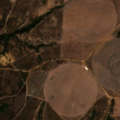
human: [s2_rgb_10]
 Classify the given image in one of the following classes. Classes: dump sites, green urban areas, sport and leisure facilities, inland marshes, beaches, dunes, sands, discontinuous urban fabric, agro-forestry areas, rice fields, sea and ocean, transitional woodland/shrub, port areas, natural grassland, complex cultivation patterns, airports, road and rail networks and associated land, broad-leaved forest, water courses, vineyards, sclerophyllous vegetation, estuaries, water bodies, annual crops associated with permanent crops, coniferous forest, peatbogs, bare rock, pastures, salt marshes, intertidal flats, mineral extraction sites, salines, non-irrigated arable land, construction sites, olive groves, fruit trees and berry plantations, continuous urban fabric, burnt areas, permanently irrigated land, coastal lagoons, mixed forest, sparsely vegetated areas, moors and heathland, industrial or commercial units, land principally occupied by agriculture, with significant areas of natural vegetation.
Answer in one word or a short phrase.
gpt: non-irrigated arable land, permanently irrigated land, broad-leaved forest, transitional woodland/shrub